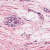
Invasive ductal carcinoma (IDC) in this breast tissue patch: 0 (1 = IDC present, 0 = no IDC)